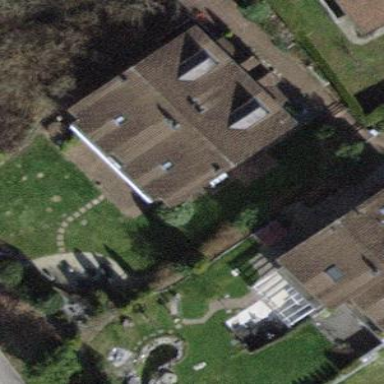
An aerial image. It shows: Simple house.